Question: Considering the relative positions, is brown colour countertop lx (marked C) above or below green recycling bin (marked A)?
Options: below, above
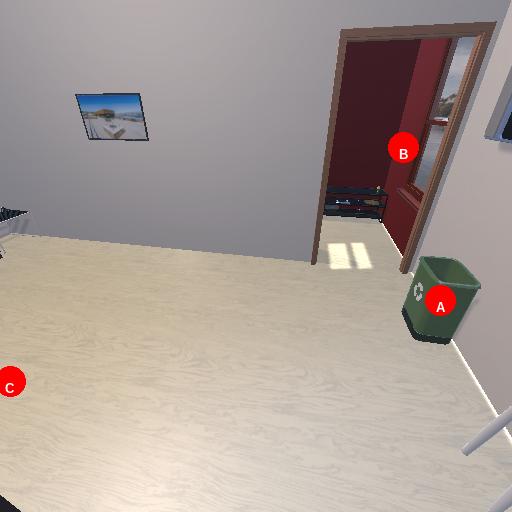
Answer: below